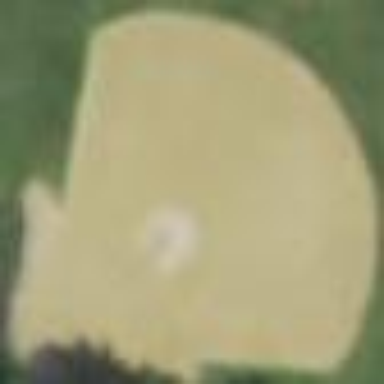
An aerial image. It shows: Dirt baseball pitch for leisure and sports activities.